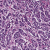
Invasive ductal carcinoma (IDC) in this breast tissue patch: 1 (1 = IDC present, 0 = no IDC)